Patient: sex M, age 71
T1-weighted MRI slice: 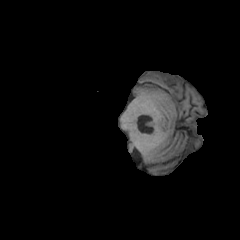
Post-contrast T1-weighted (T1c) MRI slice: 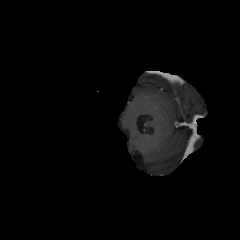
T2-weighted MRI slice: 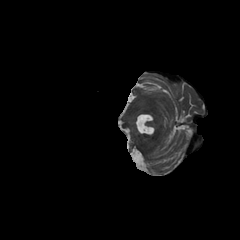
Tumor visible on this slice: no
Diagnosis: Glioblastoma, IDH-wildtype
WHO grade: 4